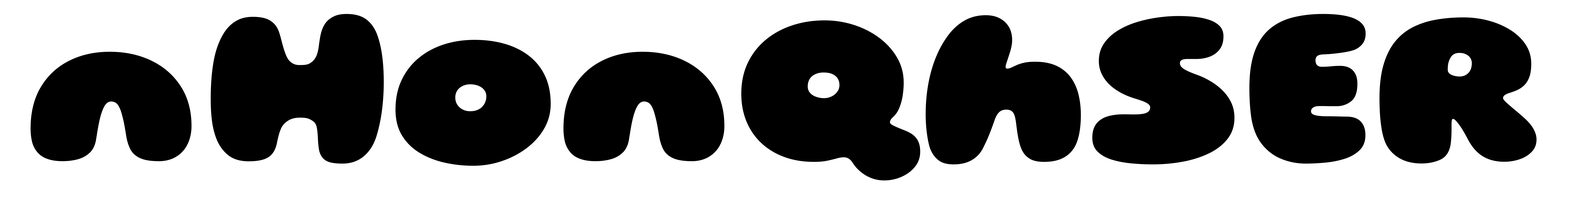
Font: Gluten_Black